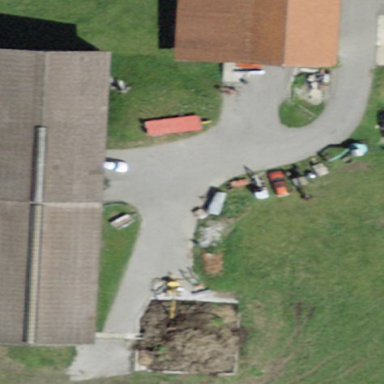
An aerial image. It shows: Farmyard area.